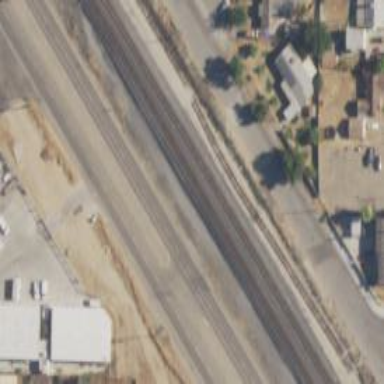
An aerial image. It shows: Abandoned railway.